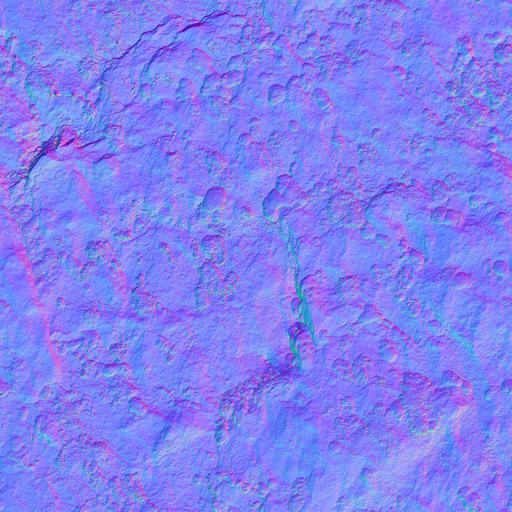
grey moss mossy rock